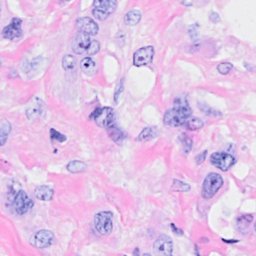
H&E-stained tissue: Breast